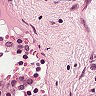
Metastatic tissue present: no